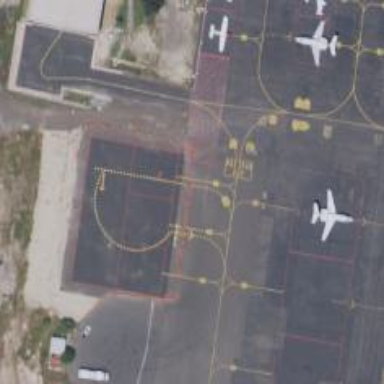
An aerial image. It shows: View of taxiway at the airport.